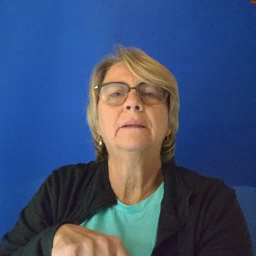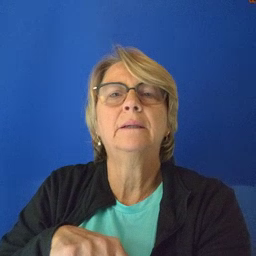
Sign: bye